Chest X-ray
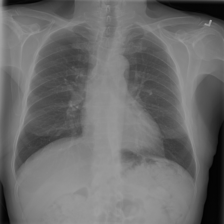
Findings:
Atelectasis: negative
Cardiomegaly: negative
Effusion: negative
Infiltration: negative
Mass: negative
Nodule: negative
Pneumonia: negative
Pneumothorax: negative
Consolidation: negative
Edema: negative
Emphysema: negative
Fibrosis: negative
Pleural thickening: negative
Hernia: negative